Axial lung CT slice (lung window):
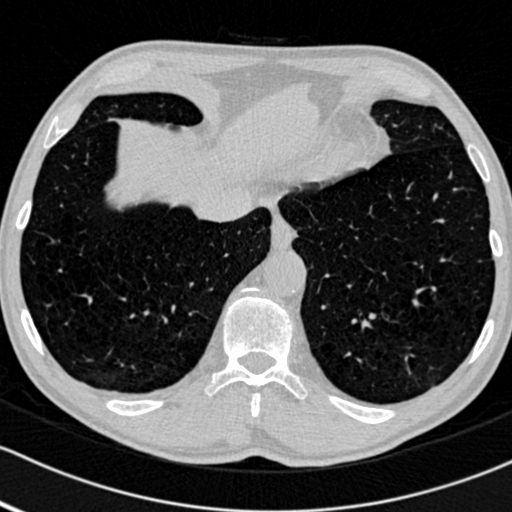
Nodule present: no